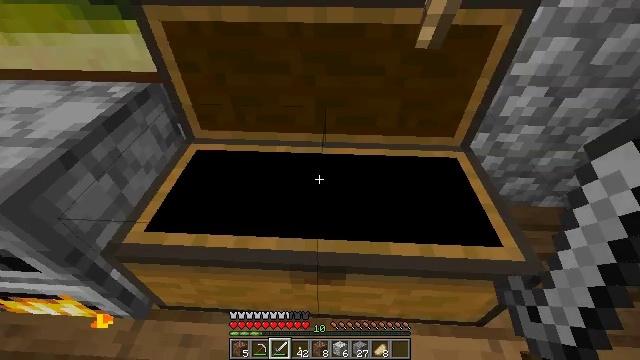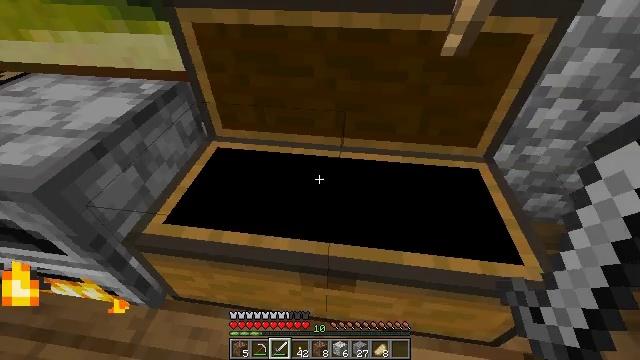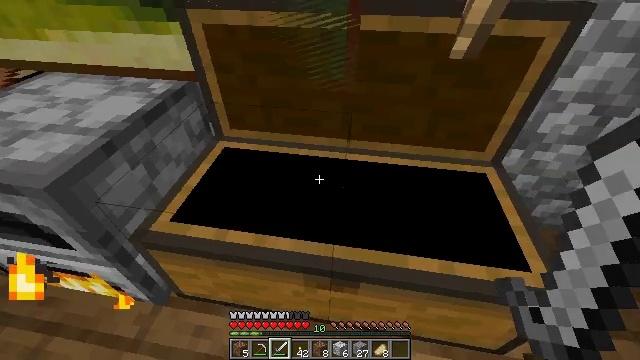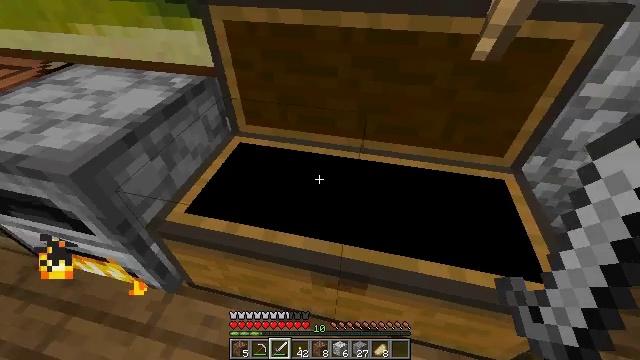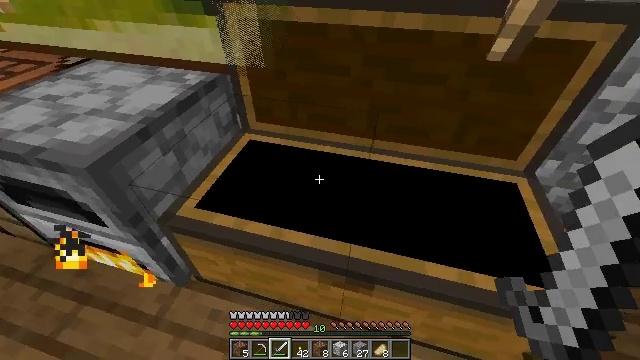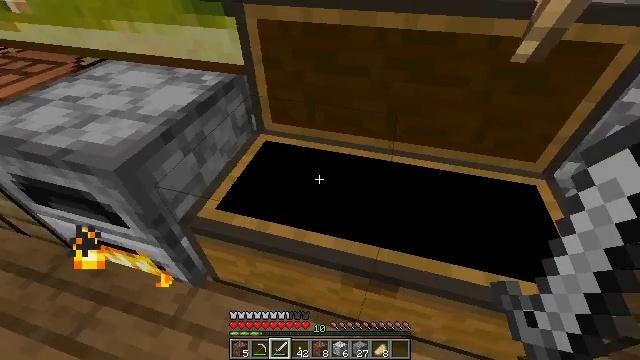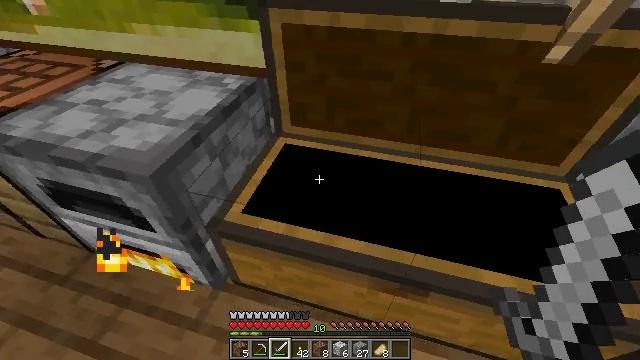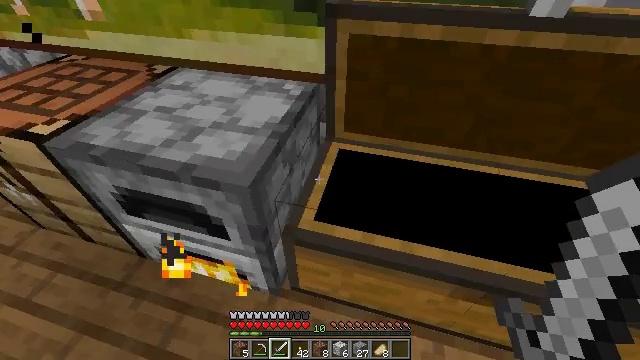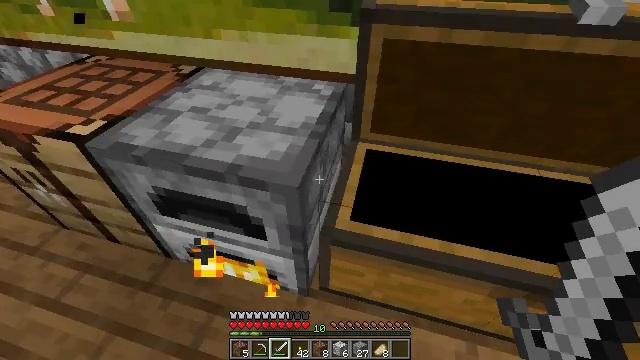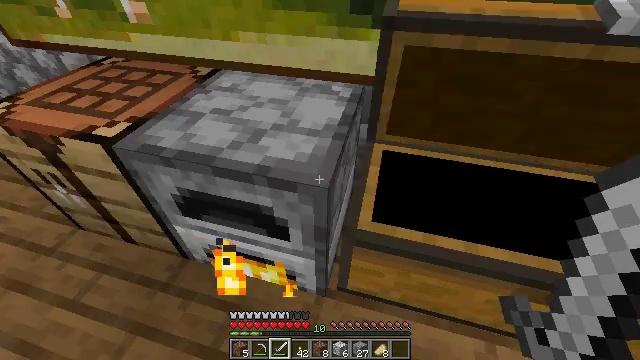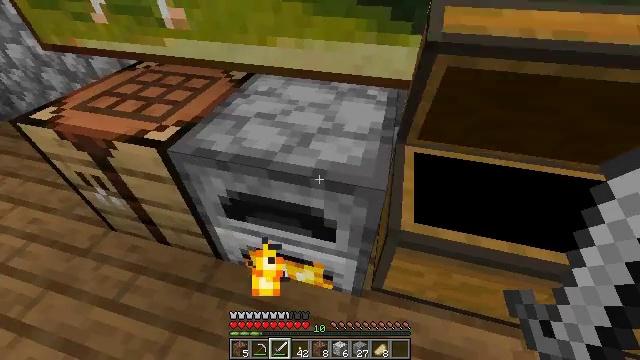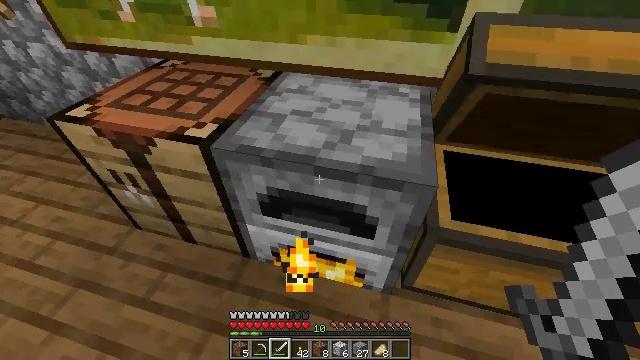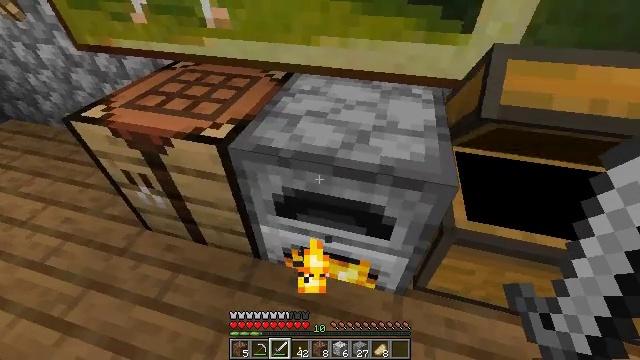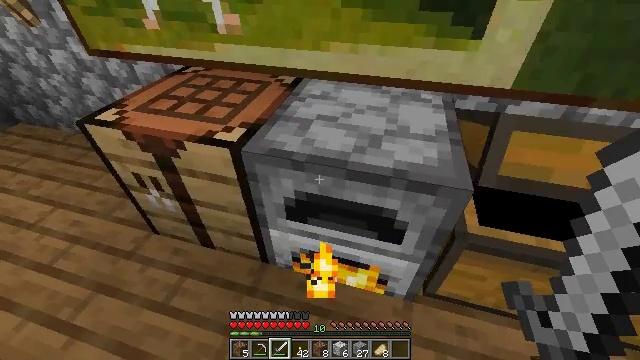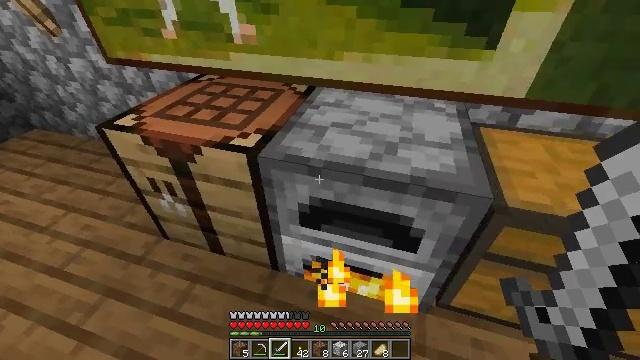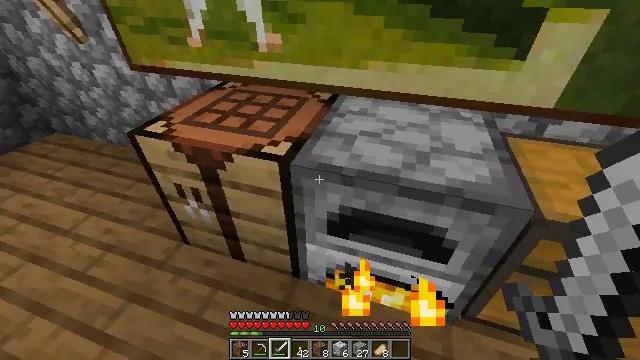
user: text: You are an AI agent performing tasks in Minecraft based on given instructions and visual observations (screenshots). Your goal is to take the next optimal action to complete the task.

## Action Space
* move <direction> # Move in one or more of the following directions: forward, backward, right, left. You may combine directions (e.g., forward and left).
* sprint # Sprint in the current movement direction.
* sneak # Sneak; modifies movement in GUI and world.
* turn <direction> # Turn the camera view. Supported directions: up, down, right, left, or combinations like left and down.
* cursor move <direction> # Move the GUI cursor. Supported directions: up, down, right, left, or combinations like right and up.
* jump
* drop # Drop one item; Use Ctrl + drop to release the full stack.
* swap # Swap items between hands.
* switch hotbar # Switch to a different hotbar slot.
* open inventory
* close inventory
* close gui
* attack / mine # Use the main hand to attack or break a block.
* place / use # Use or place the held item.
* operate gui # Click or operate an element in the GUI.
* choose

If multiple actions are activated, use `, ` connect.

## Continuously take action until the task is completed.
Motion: motion action
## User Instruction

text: Use gold ingots and redstone to craft a clock.
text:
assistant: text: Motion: turn left
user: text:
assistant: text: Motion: turn left
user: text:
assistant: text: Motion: turn left
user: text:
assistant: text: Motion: move left, turn left
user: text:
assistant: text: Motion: move left
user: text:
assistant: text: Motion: move left
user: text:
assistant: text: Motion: move left
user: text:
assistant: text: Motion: move left
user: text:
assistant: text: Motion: move left
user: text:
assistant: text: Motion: move left
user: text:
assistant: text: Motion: no_op
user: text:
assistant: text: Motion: no_op
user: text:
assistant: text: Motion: turn up
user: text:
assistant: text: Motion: move left, turn left and up
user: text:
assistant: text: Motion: move left, turn left and up
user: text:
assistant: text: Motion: move left
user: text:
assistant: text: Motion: no_op
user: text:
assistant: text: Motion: move forward
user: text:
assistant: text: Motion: move forward
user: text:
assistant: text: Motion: move forward
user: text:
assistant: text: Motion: no_op
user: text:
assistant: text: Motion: use / place
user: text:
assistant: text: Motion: use / place
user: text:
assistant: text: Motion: use / place
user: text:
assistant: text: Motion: no_op
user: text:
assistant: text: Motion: no_op
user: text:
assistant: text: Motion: open gui
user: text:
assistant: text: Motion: no_op
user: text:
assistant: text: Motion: no_op
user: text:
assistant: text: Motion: no_op